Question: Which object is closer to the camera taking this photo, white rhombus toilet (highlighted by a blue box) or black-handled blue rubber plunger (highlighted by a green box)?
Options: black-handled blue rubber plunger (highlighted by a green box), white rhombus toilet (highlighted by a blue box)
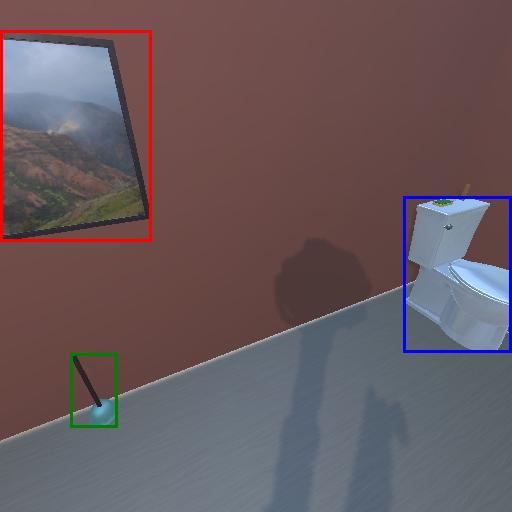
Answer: black-handled blue rubber plunger (highlighted by a green box)